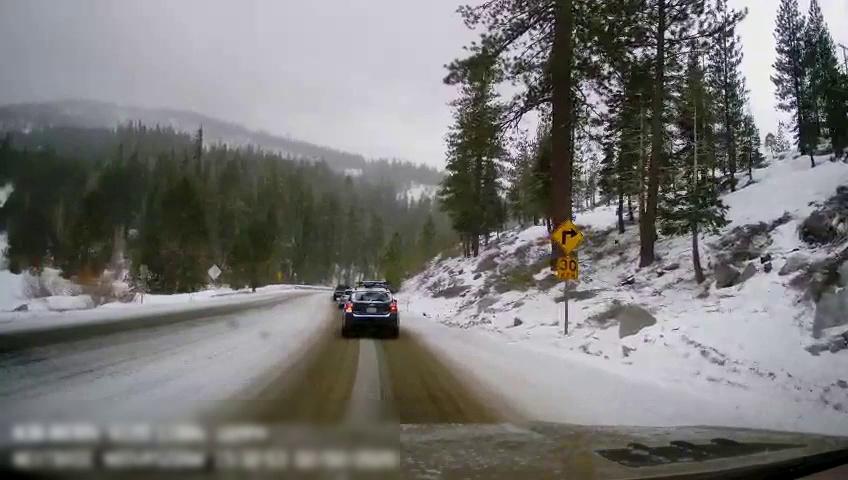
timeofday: Day
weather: Snowy
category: Drivable Space
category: Vehicles | Car
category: Vehicles | Truck
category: Vehicles | Car
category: Traffic | Signs
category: Traffic | Signs
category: Traffic | Signs